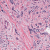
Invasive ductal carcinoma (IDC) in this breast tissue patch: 1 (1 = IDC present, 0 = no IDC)